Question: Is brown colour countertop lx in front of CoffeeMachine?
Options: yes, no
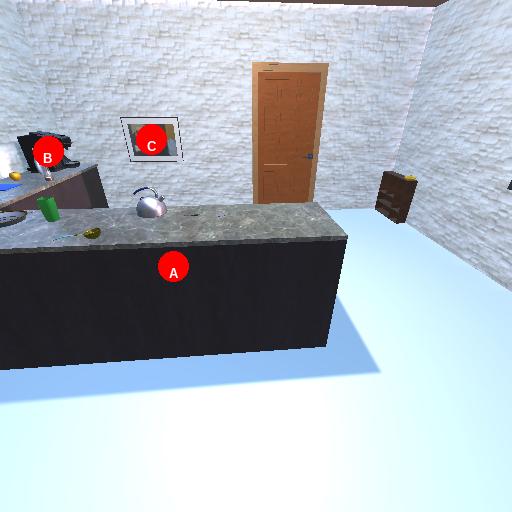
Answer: yes